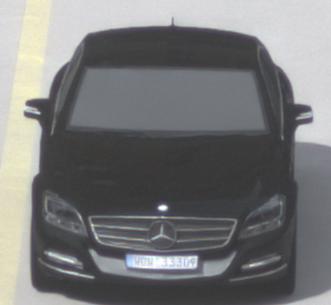
Make: Mercedes-Benz
Model: CLS Coupé 350
Detailed model: CLS-Class (218) Coupé
Model produced from: 2011/01
Model produced until: 2014/07
Doors: 4
Color: black
Road condition: dry road
Daytime: morning or afternoon
Contrast: low contrast